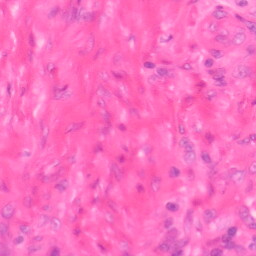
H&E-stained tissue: Colon